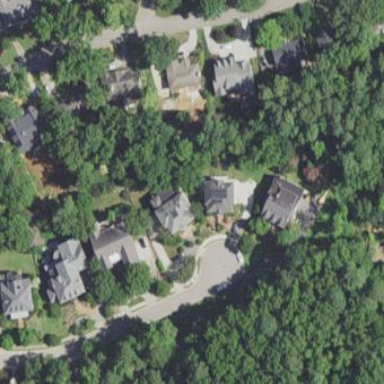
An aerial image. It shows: Residential area within neighborhood.